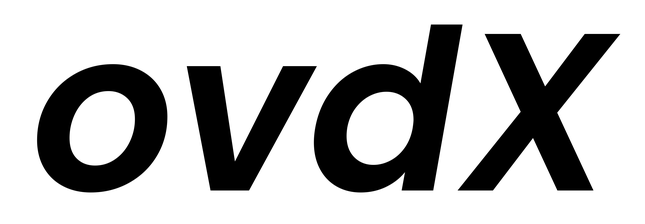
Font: Poppins-SemiBoldItalic